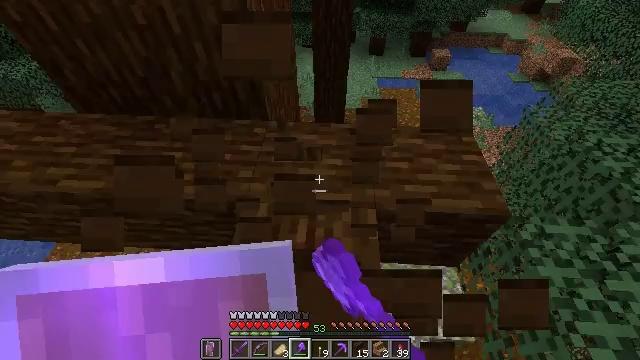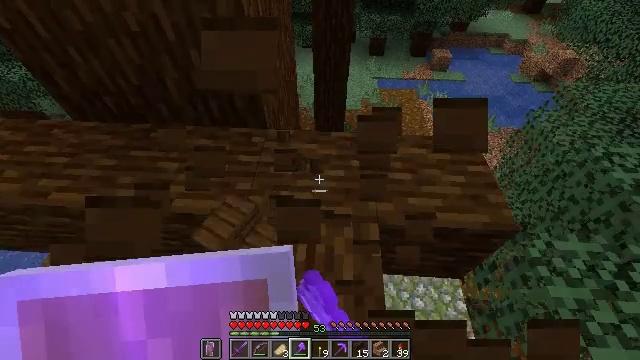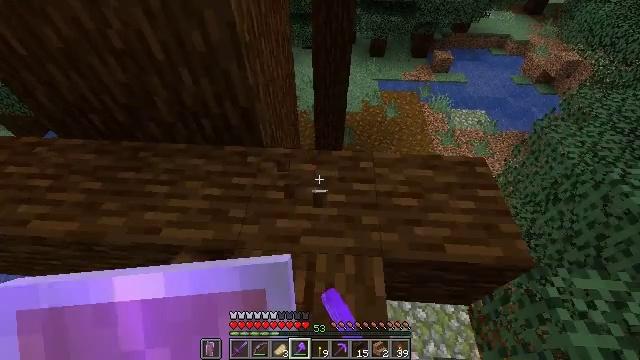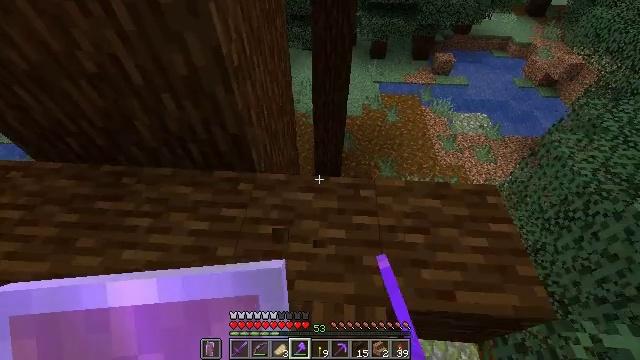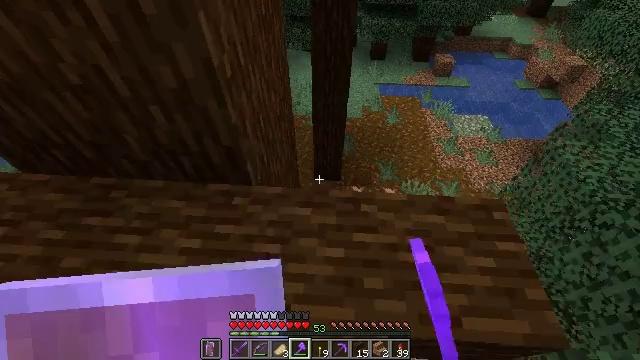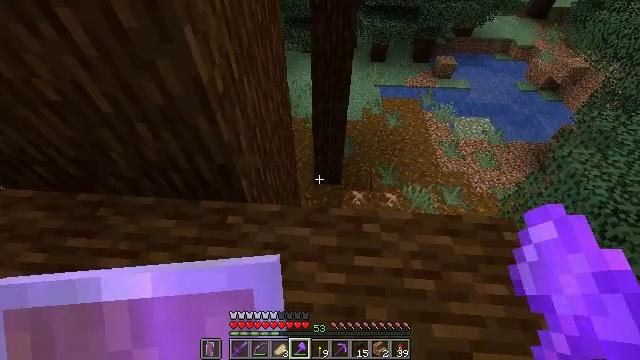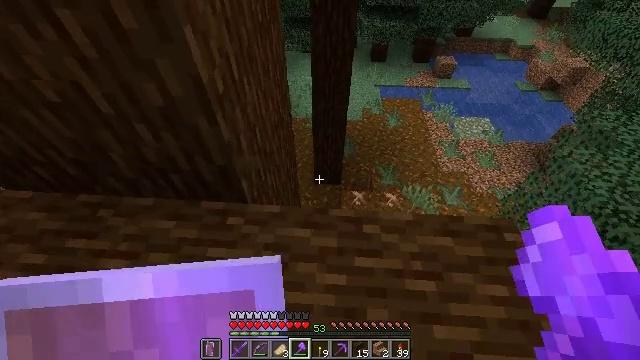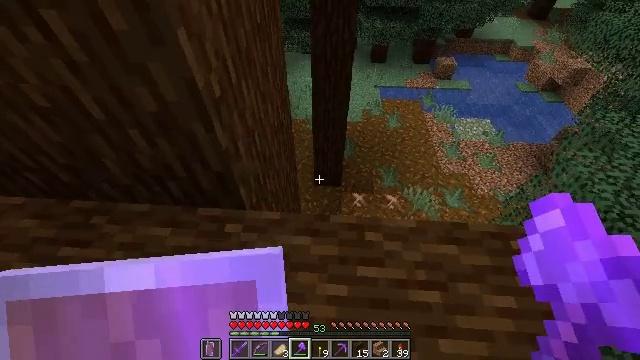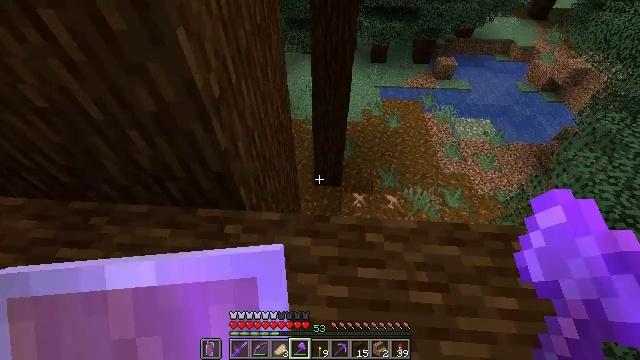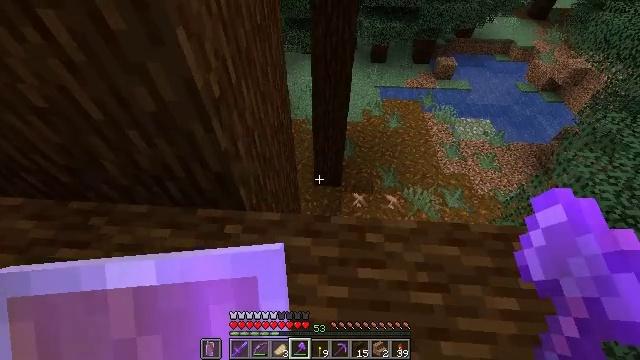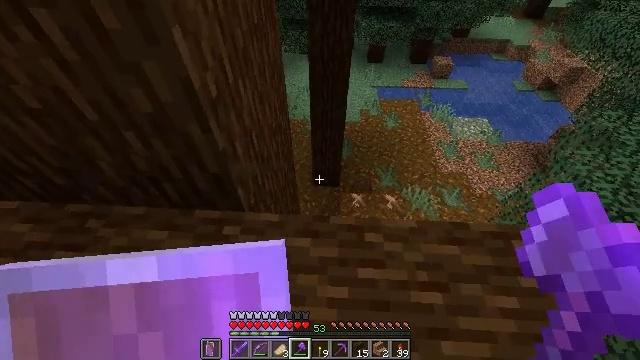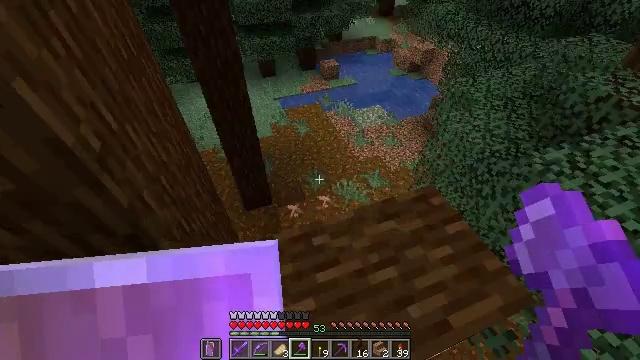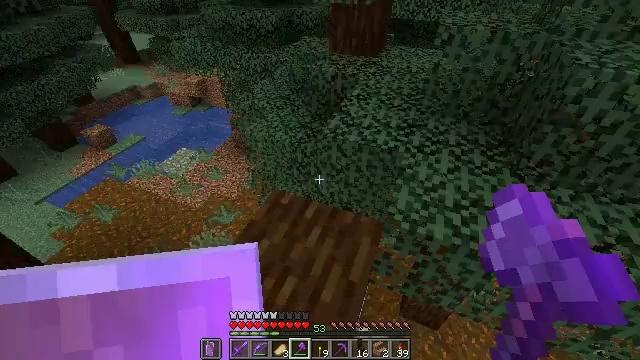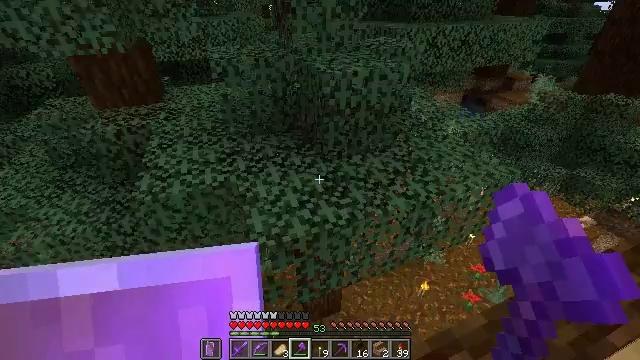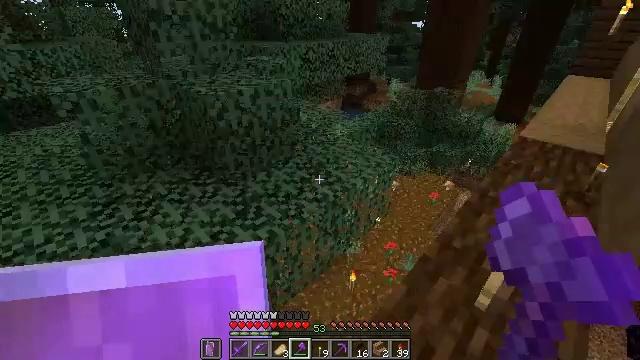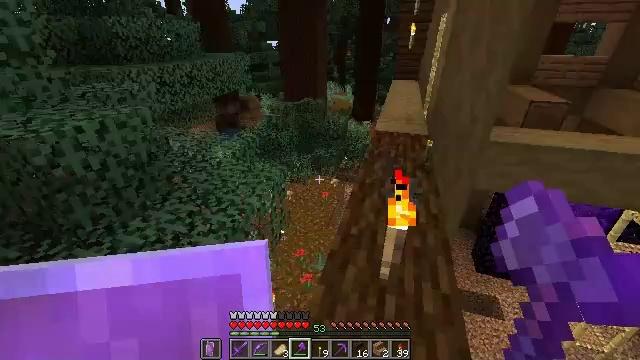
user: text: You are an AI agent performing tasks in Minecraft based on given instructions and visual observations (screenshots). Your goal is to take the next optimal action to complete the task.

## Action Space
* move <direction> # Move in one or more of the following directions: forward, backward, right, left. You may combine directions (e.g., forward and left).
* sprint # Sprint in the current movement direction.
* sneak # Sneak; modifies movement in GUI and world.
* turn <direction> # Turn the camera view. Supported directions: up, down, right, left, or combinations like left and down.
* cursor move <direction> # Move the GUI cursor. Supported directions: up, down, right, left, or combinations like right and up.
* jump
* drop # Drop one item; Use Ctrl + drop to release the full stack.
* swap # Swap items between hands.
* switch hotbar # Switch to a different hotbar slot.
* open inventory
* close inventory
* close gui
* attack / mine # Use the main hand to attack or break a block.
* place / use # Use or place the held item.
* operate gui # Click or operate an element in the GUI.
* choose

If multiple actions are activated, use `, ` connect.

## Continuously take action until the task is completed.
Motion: motion action
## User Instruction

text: Gather the torch from its position.
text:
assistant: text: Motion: move forward
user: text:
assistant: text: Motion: move forward
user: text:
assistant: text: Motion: move forward
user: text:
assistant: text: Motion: move forward
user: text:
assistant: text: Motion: no_op
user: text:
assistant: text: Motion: no_op
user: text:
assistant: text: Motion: no_op
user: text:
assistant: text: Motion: no_op
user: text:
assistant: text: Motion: no_op
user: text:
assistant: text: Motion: no_op
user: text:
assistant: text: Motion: turn right and up
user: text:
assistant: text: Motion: turn right and up
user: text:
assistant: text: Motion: turn right and up
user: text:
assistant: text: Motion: turn right and up
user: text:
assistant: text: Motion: turn right and up
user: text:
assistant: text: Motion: turn right and up
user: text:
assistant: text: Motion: turn right and up
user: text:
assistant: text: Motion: turn right and up
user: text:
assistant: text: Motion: no_op
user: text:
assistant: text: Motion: no_op
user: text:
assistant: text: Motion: no_op
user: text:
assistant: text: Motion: no_op
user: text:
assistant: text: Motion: no_op
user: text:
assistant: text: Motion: no_op
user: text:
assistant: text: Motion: no_op
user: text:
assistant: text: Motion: no_op
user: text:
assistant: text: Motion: no_op
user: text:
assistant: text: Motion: no_op
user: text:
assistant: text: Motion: turn left and down
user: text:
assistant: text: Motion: turn left and down